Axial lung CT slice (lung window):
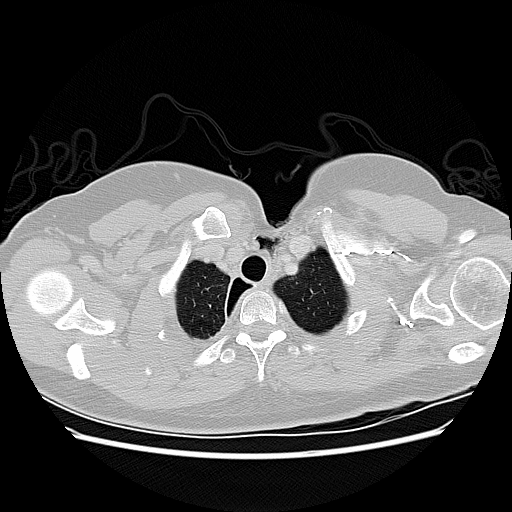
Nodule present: no